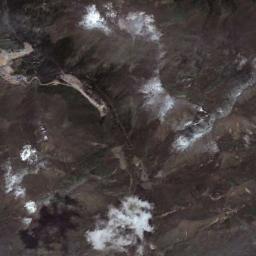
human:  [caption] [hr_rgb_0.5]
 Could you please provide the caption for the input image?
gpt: The cumulus clouds are located above the wasteland while some ups and downs are on the land .

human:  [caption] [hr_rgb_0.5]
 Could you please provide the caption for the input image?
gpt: A thin cloud floats on the azure sea .

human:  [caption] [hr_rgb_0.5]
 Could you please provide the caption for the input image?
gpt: Sparse white clouds on the ground where green and yellowish brown intersect .

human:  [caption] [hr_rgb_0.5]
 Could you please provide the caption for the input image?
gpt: The white cloud is above bare land .

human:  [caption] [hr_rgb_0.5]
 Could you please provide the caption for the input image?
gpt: There are a few pieces of clouds over a mountain .